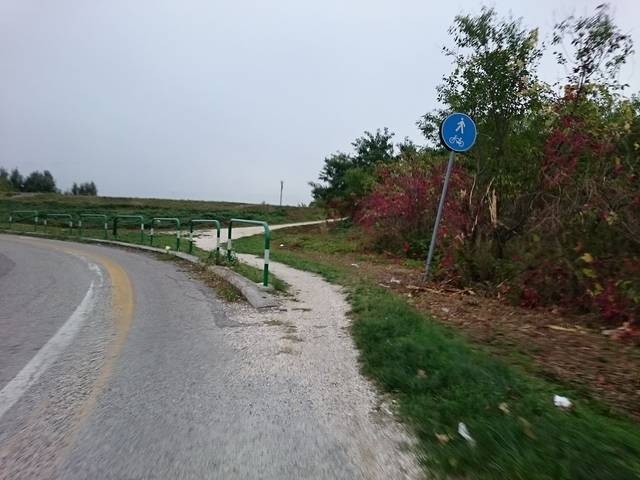
Region: Italy
Coordinates: 45.392, 11.841